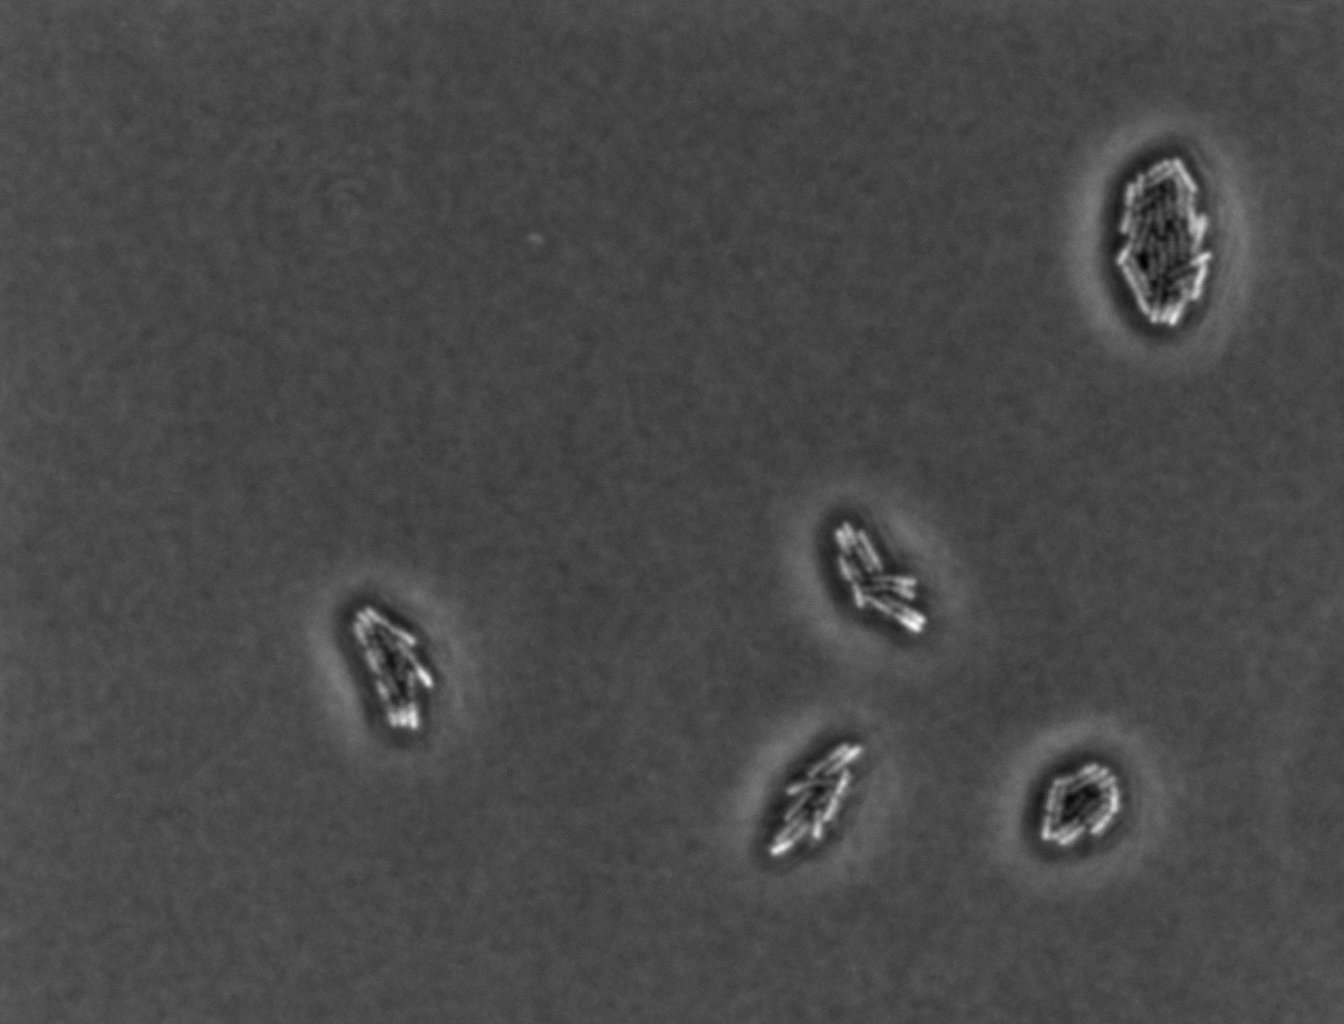
various_fewshot